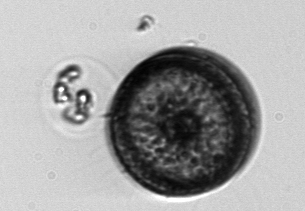
Label: Coscinodiscus